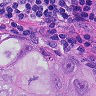
Metastatic tissue present: yes